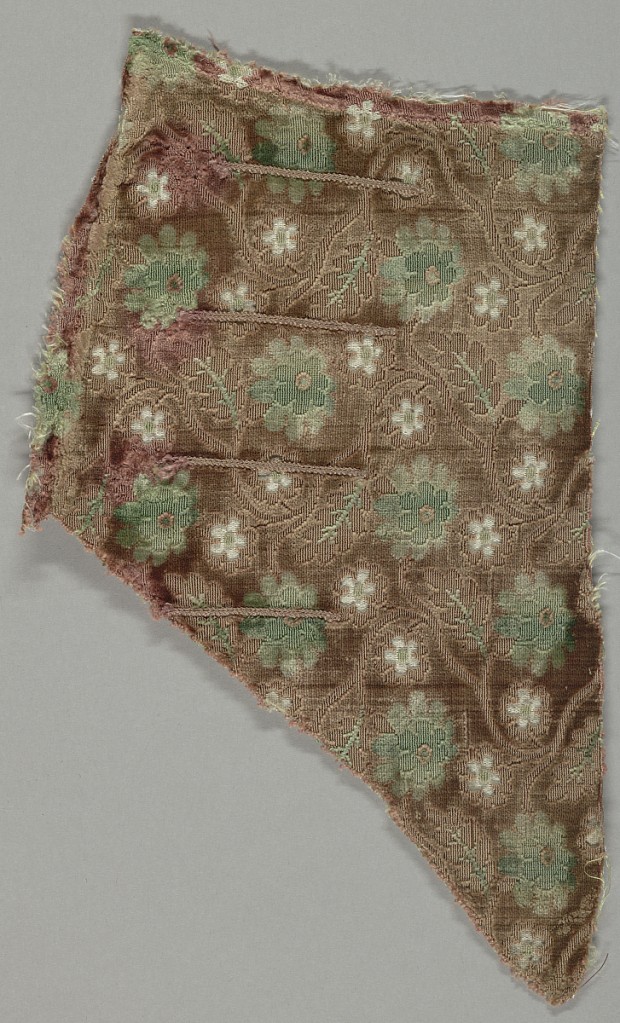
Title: Fragment
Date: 1750–1800
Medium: silk Technique: cut and uncut voided supplementary warp pile in a satin foundation (pile-on-pile velvet)
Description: Small-patterned or "miniature" velvet with a white satin foundation. Velvet ground originally rose colored, but now faded to an allover tan color. Slender serpentines with serrated leaves and rosette-like flowers largely in uncut pile with some details in cut pile or voided. Design in green pile and white ground. Part of a man's coat; three false buttonholes.